Question: I am having a vertical align issue... I have several div boxes, all with display:inline-block ... and the boxes are vertically aligned top. However, they are all staggered vertically.
And, oddly, when I select the area of the webpage, I see elements inbetween the boxes, that are stretching the area ... but there are no additional elements in the actual code (no divider divs).

'''
/* Related */
#related-wrap {
width: 100%;
margin: 20px 0;
}
h2.related-title {
/* See Author */
}
#related-container {
width: 100%;
margin: 10px 0;
vertical-align: top;
text-align: center;
/* background-color:#f5f5f5; */
}
.related-box {
width: 170px;
display: inline-block;
padding: 10px;
margin: 10px;
/* background-color:#FAFAFA; */
}
.related-box-first {} .related-box-last {} .related-img {
width: 150px;
height: 150px;
overflow: hidden;
margin-bottom: 10px;
}
.related-img img {
width: 100%;
height: auto;
}
.related-txt h3,
.related-txt h3 a {
width: 100%;
font-size: 20px;
line-height: 1.2;
text-transform: uppercase;
color: #000;
text-decoration: none;
padding: 0 5px;
}
'''
'''
<div id="related-wrap">
<h2 class="related-title">Related Posts</h2>
<div id="related-container">
<div class="related-box related-box-first">
<div class="related-img">
<a href="/fun-affordable-rugs/">
<img width="150" height="150" src="images/cce944801a98-150x150.jpeg" class="attachment-thumbnail wp-post-image" alt="cce944801a98" />
</a>
</div>
<!-- .related-img -->
<div class="related-txt">
<h3><a href="/fun-affordable-rugs/">Fun Affordable Rugs</a></h3>
</div>
<!-- .related-txt -->
</div>
<!-- .related-box -->
<div class="related-box">
<div class="related-img">
<a href="/dancing-water-speakers/">
<img width="150" height="112" src="images/Dancing-Water-Speakers-200x112-150x112.jpg" class="attachment-thumbnail wp-post-image" alt="dancing water speakers" />
</a>
</div>
<!-- .related-img -->
<div class="related-txt">
<h3><a href="/dancing-water-speakers/">Dancing Water Speakers</a></h3>
</div>
<!-- .related-txt -->
</div>
<!-- .related-box -->
<div class="related-box">
<div class="related-img">
<a href="/12-years-a-slave/">
<img width="135" height="150" src="images/<PHONE>-135x150.jpg" class="attachment-thumbnail wp-post-image" alt="12 years a slave" />
</a>
</div>
<!-- .related-img -->
<div class="related-txt">
<h3><a href="/12-years-a-slave/">12 Years A Slave</a></h3>
</div>
<!-- .related-txt -->
</div>
<!-- .related-box -->
<div class="related-box related-box-last">
<div class="related-img">
<a href="/yogurt-granola-parfaits/">
<img width="150" height="150" src="images/Yogurt-Parfaits-150x150.jpg" class="attachment-thumbnail wp-post-image" alt="yogurt, granola, fruit, parfaits, bridal" />
</a>
</div>
<!-- .related-img -->
<div class="related-txt">
<h3><a href="/yogurt-granola-parfaits/">Yogurt &#038; Granola Parfaits</a></h3>
</div>
<!-- .related-txt -->
</div>
<!-- .related-box -->
</div>
<!-- #related-container -->
</div>
<!-- #related-wrap -->
'''
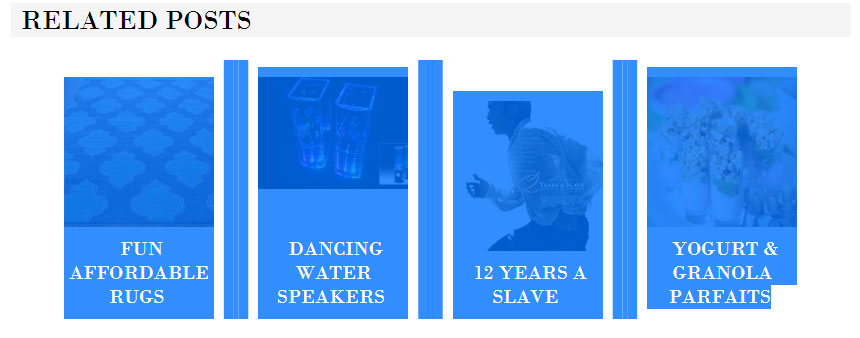
Answer: Add 'vertical-align: top;' to '.related-box': <URL>
You're also applying a margin to '.related-box', remove this one to get rid of the spaces: <URL>
'''
.related-box {
width:170px;
display:inline-block;
vertical-align: top;
padding:10px;
}
'''